Question: I'd like to add an image to the end of a paragraph of a varying width, as shown below.  I've searched the site without finding a solution. How can it be done?
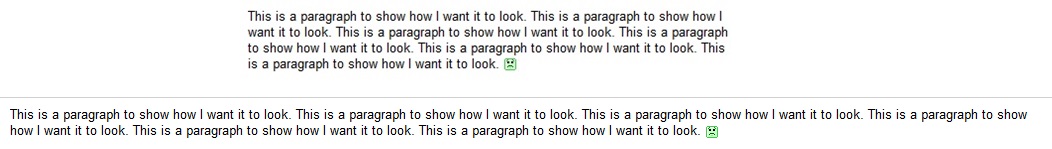
Answer: You can use the CSS <URL>
This <URL> uses the content property, but if you want to use an actual image you can use a background-image instead.
'''
p:after {
content:":)";
color: green;
}
'''